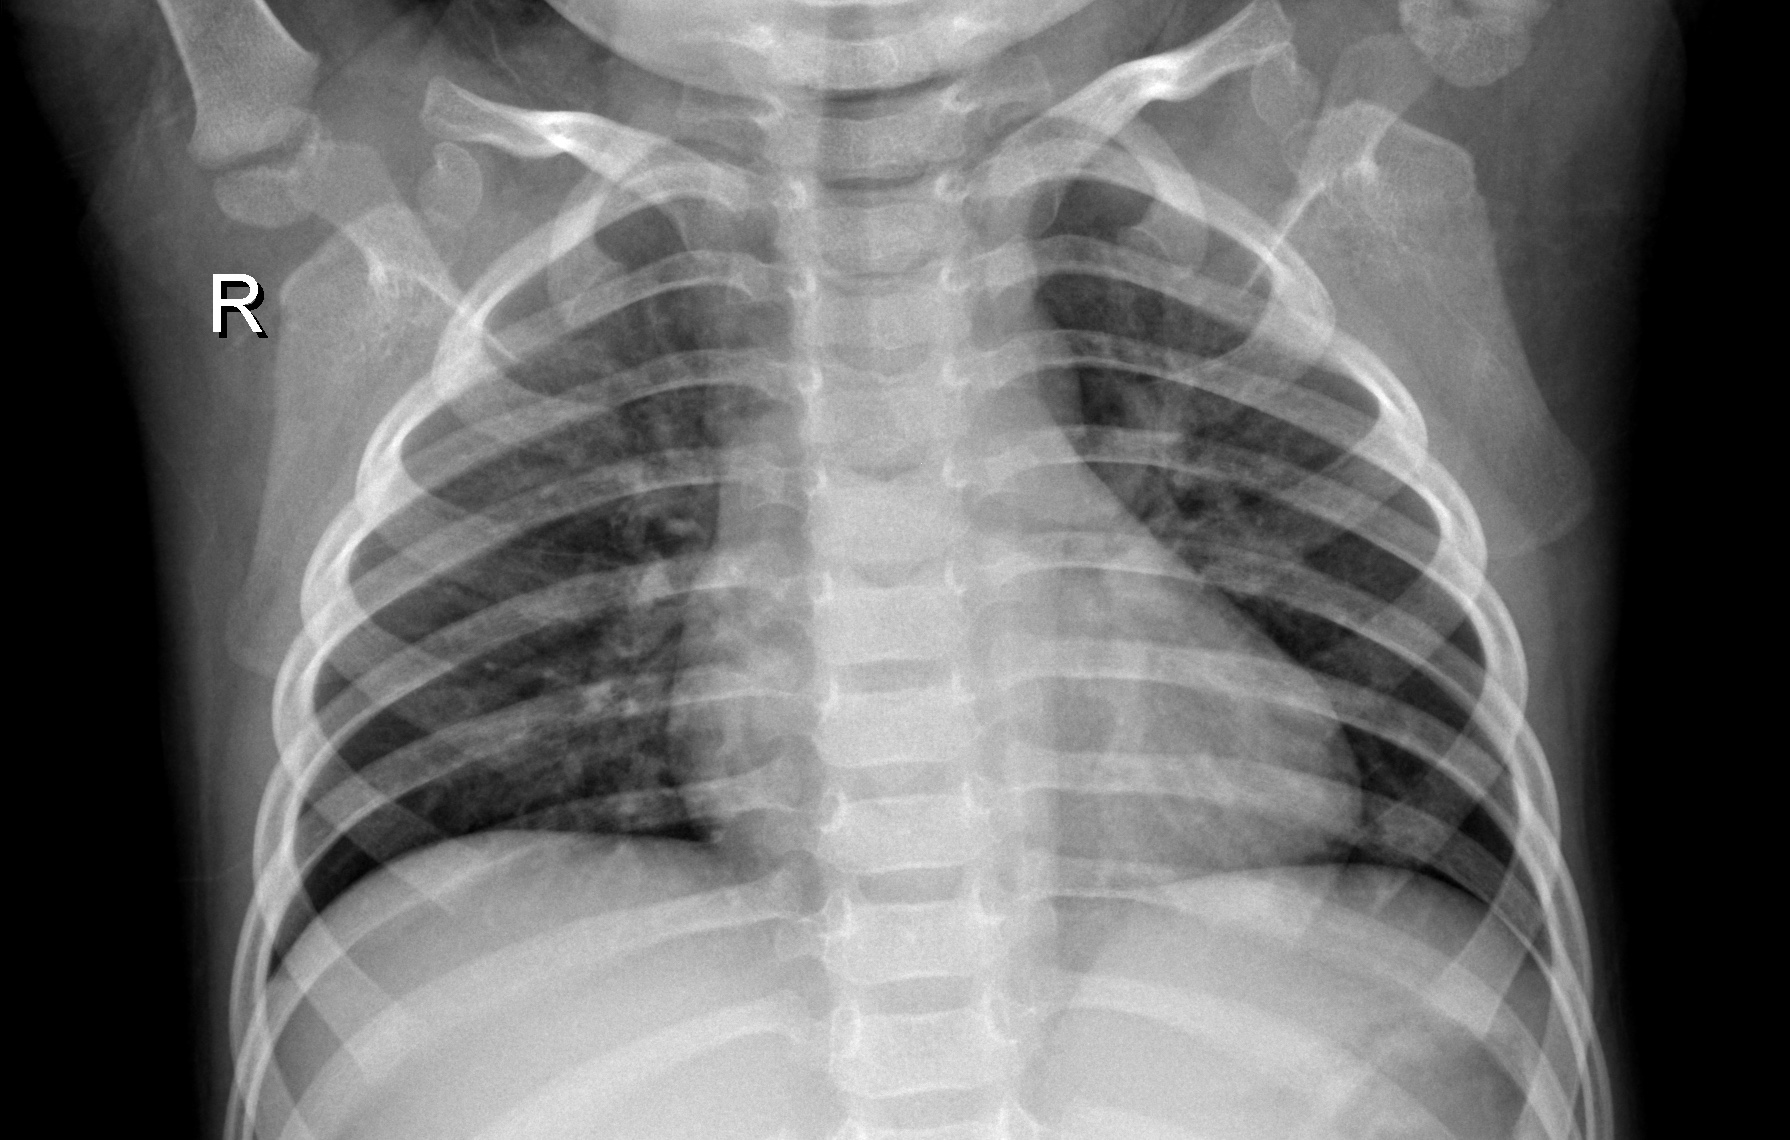
Diagnosis: NORMAL